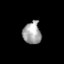
Tissue: skin
Cell type: Others
Senescence score: 0.7494
Nuclear area (px): 399
Mean DAPI intensity: 161.506